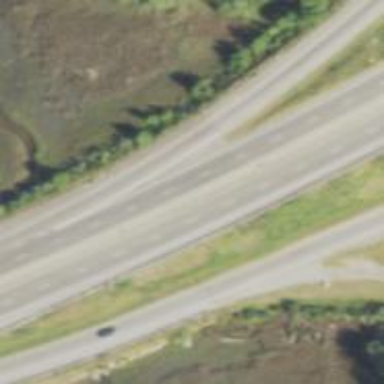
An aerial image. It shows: Trunk highway.